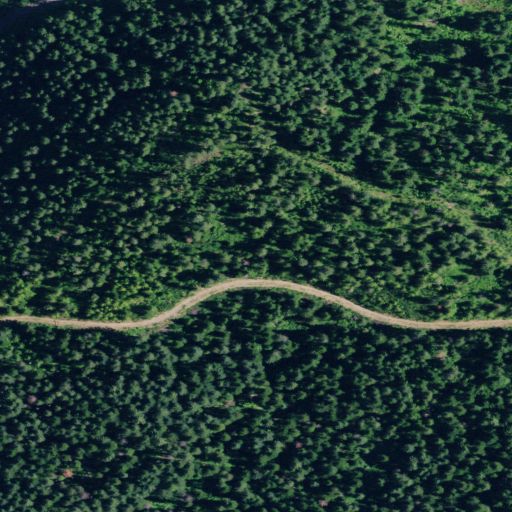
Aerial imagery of mountain in Idaho named Trout Point containing only evergreen forest